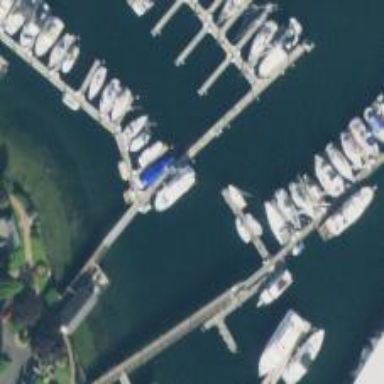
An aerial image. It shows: Man-made pier.